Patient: sex M, age 67
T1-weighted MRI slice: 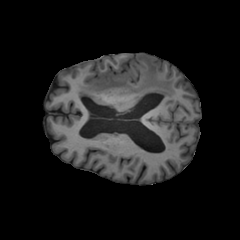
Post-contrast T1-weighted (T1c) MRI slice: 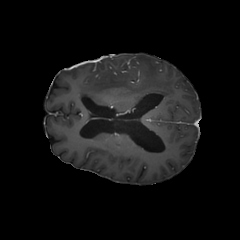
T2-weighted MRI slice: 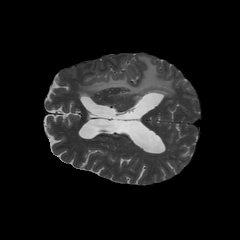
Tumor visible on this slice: yes
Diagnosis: Glioblastoma, IDH-wildtype
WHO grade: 4